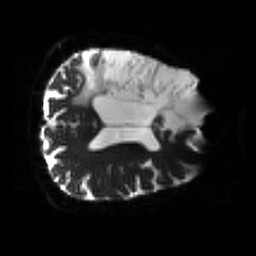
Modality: sbref
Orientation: axial
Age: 64
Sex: male
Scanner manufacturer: siemens
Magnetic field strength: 3 T
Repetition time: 4.5 s
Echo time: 0.103 s